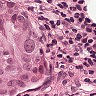
Metastatic tissue present: yes